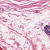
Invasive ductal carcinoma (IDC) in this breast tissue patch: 0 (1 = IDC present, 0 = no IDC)